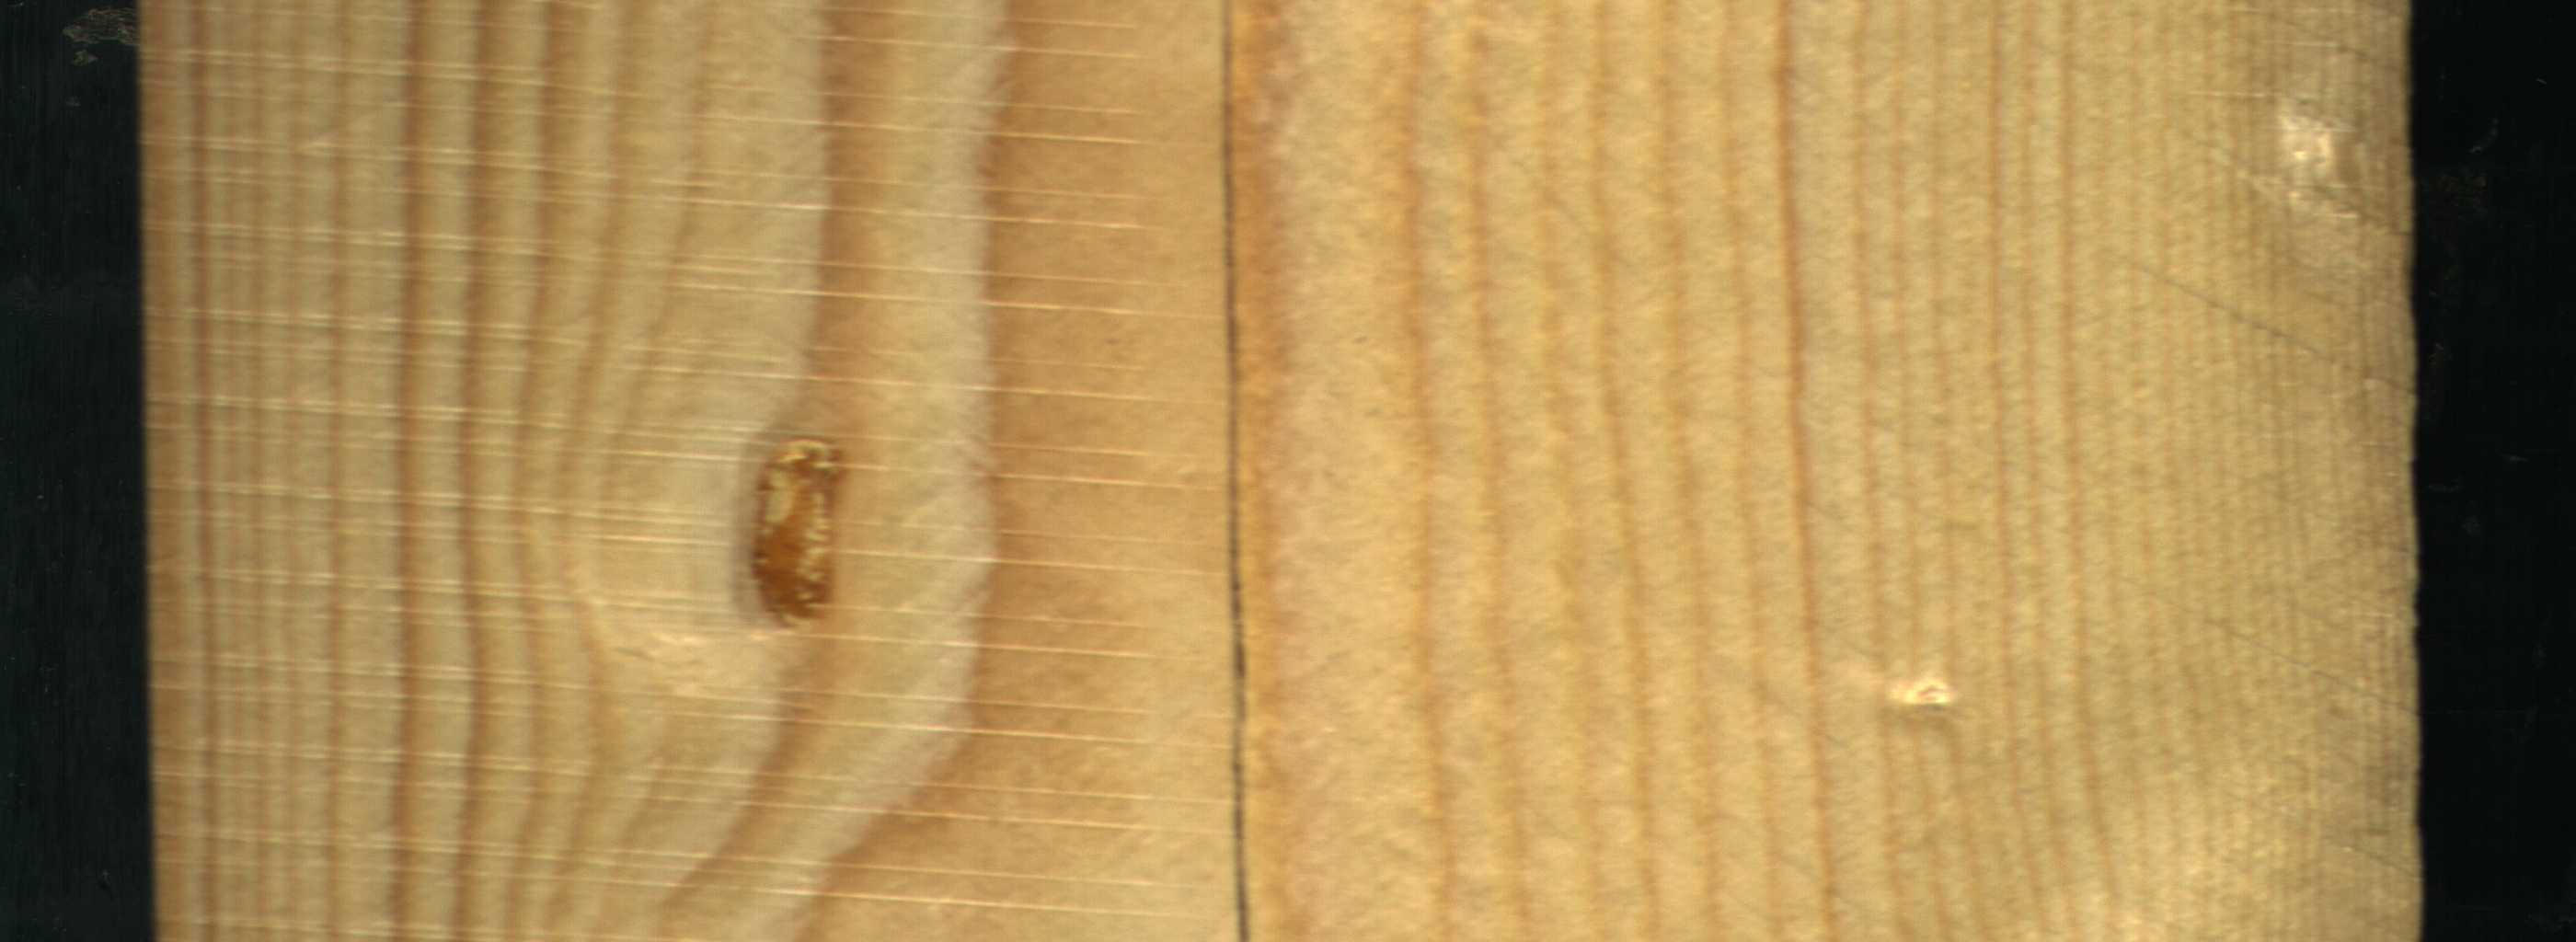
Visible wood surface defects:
resin
Crack